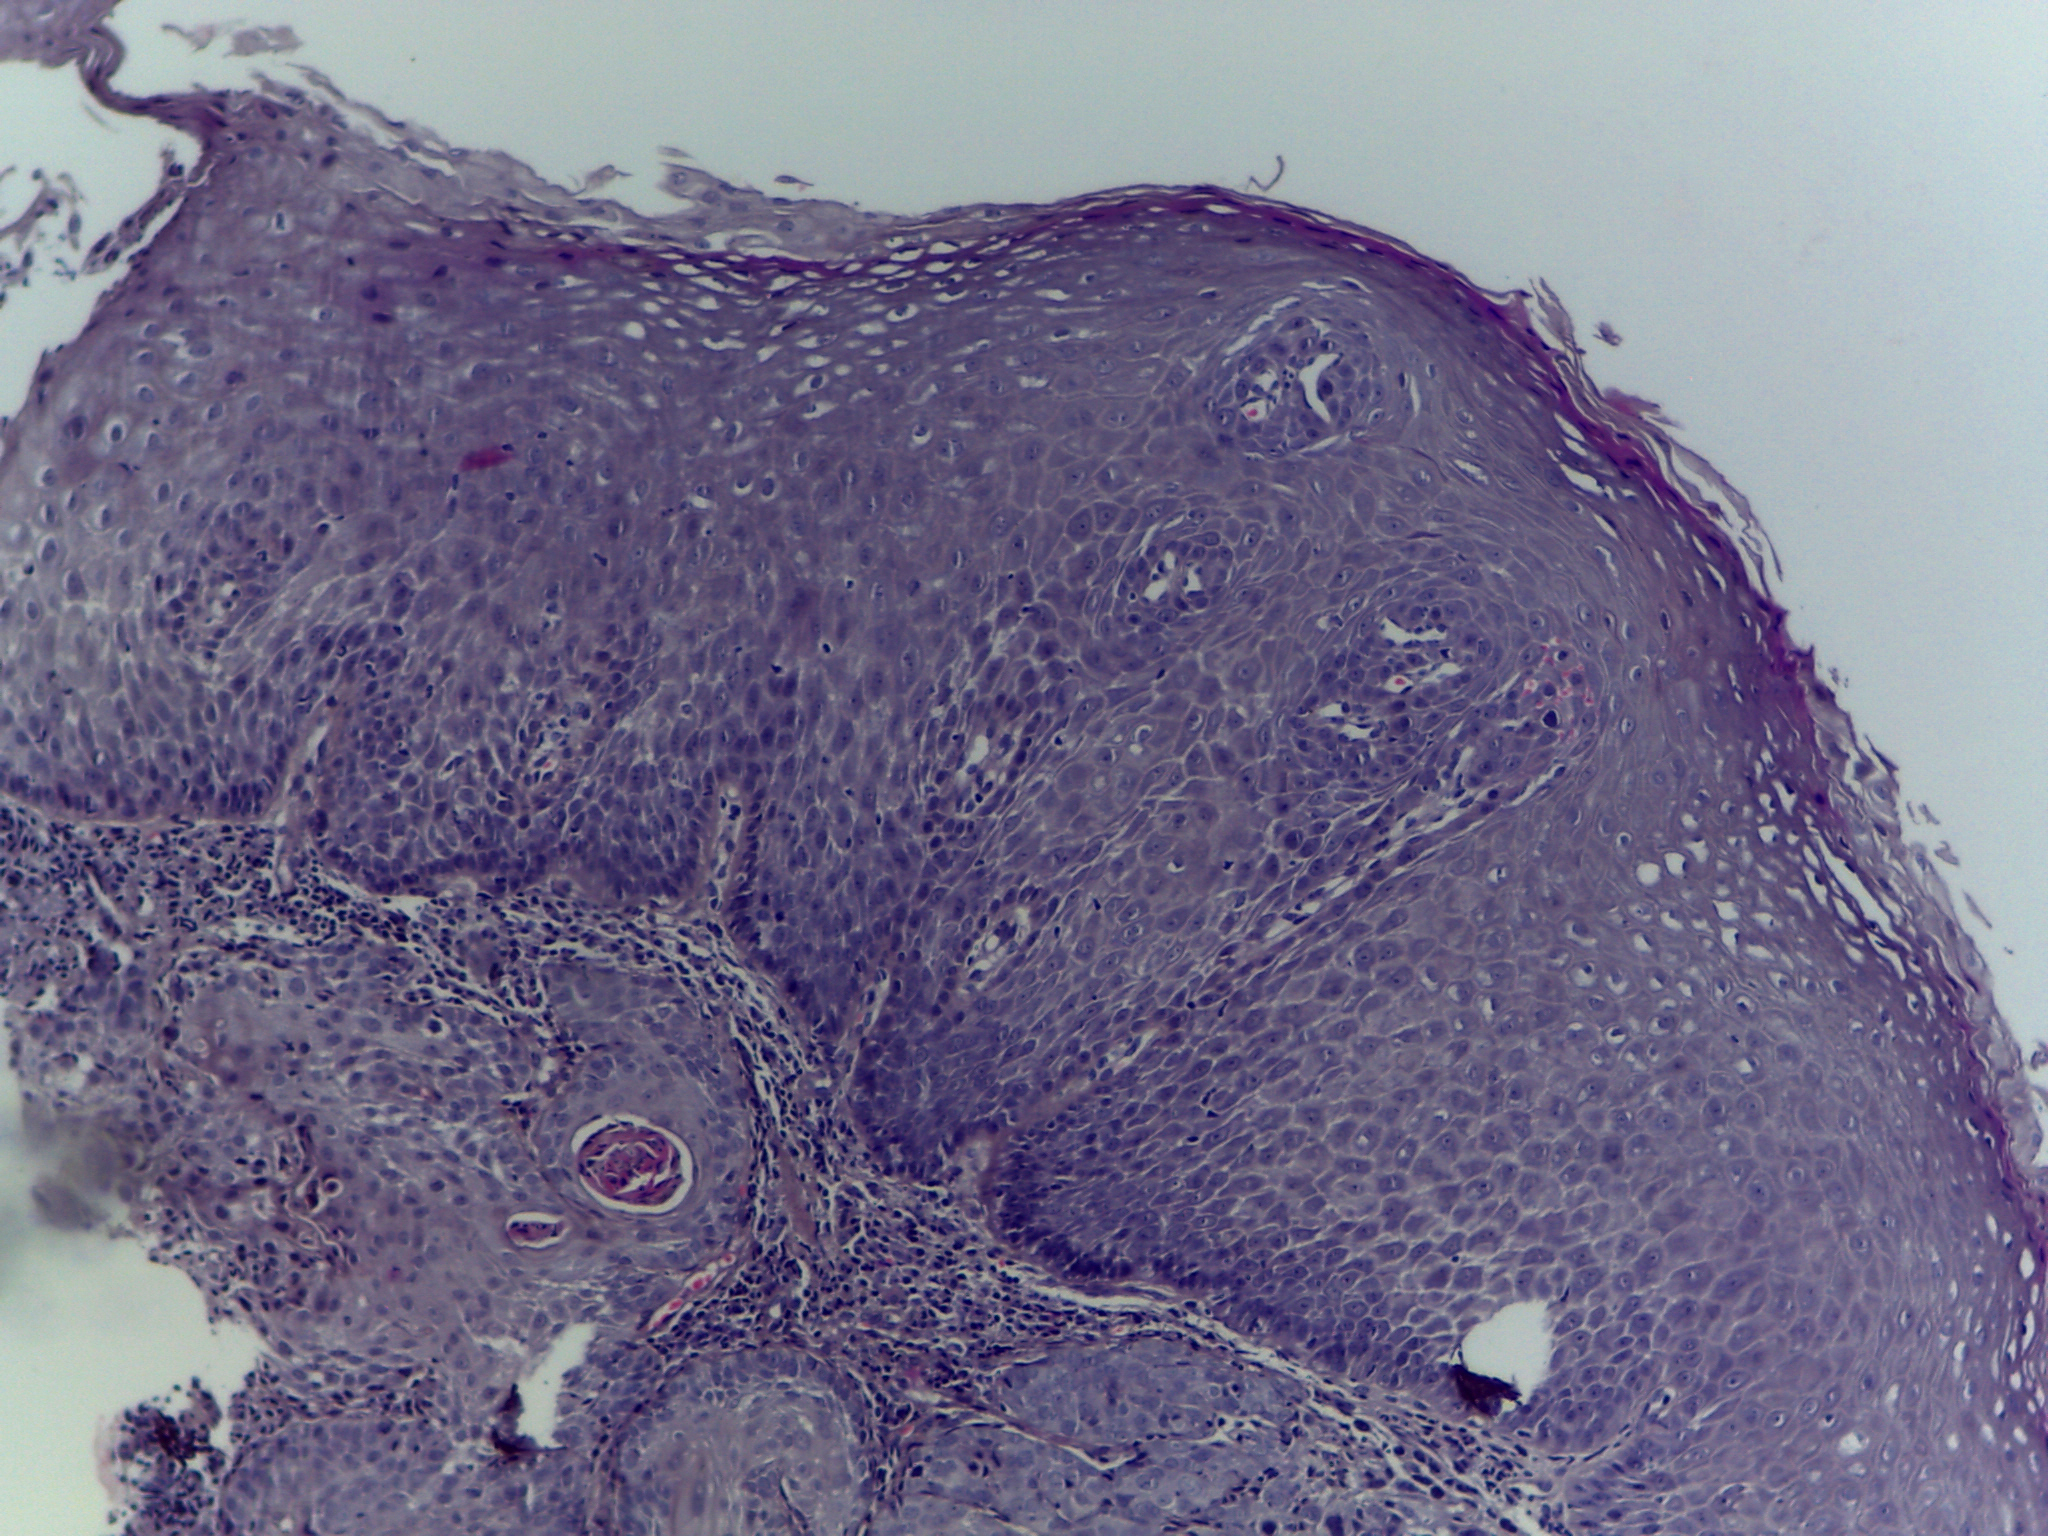
Diagnosis: OSCC